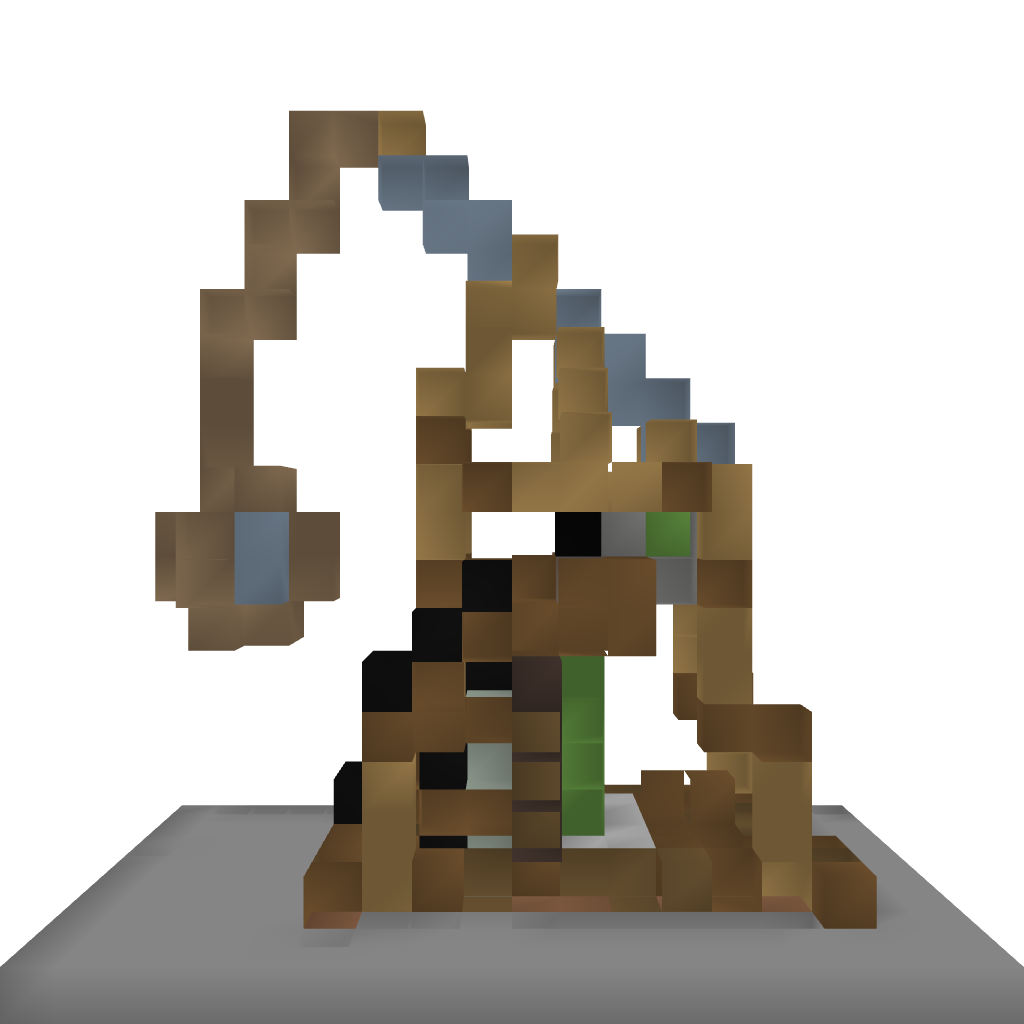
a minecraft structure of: Medieval Trebuchet v1.0